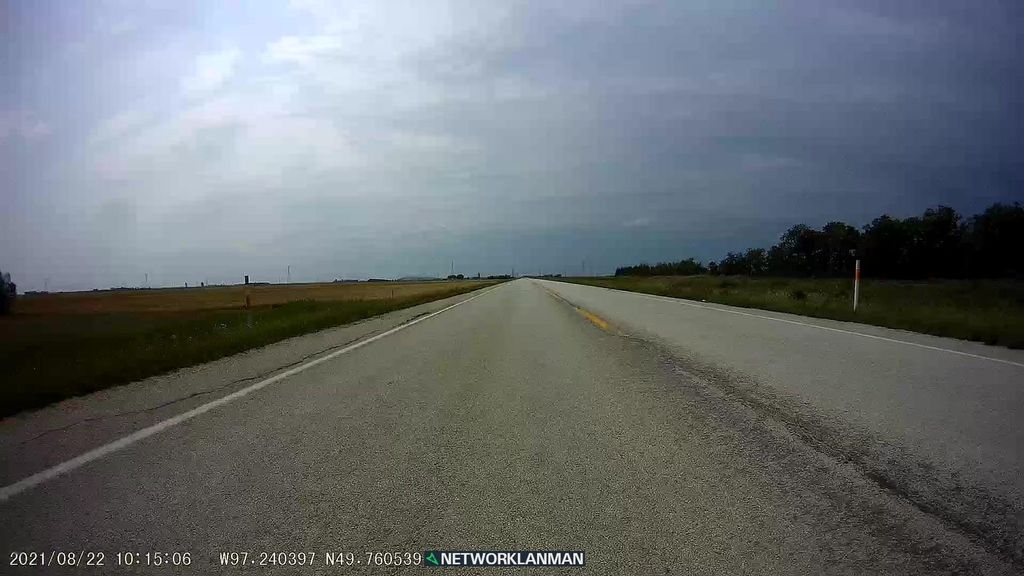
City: winnipeg